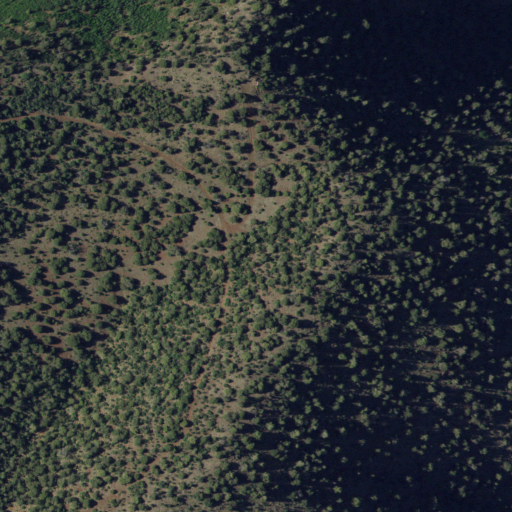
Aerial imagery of valley in New Mexico named Big Pine Canyon containing only evergreen forest